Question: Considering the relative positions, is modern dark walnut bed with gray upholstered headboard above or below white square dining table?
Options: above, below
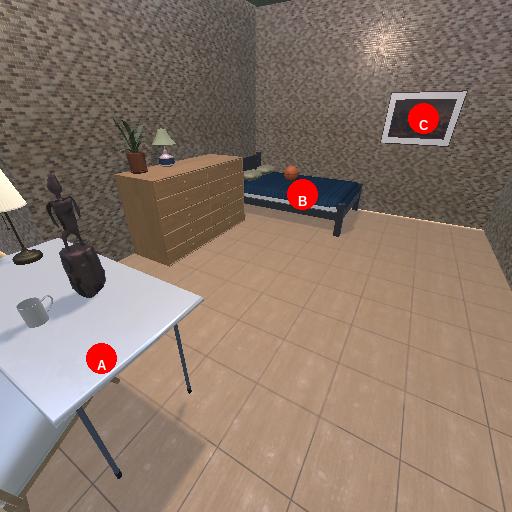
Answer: above